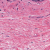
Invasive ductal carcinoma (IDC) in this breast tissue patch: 0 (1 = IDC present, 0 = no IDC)